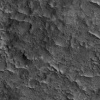
Atmospheric dust classification: not_dusty